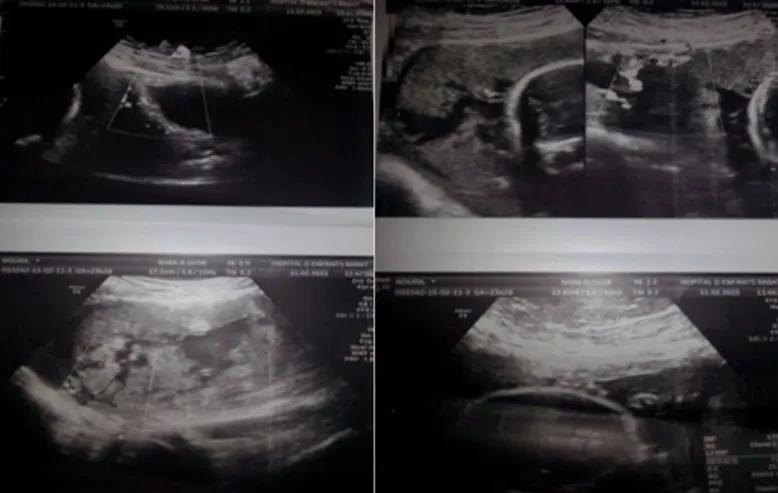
Doppler ultrasound showing vascularization crossing most of the thickness of the myometrium: placenta accreta.
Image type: radiology (ultrasound)